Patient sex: M
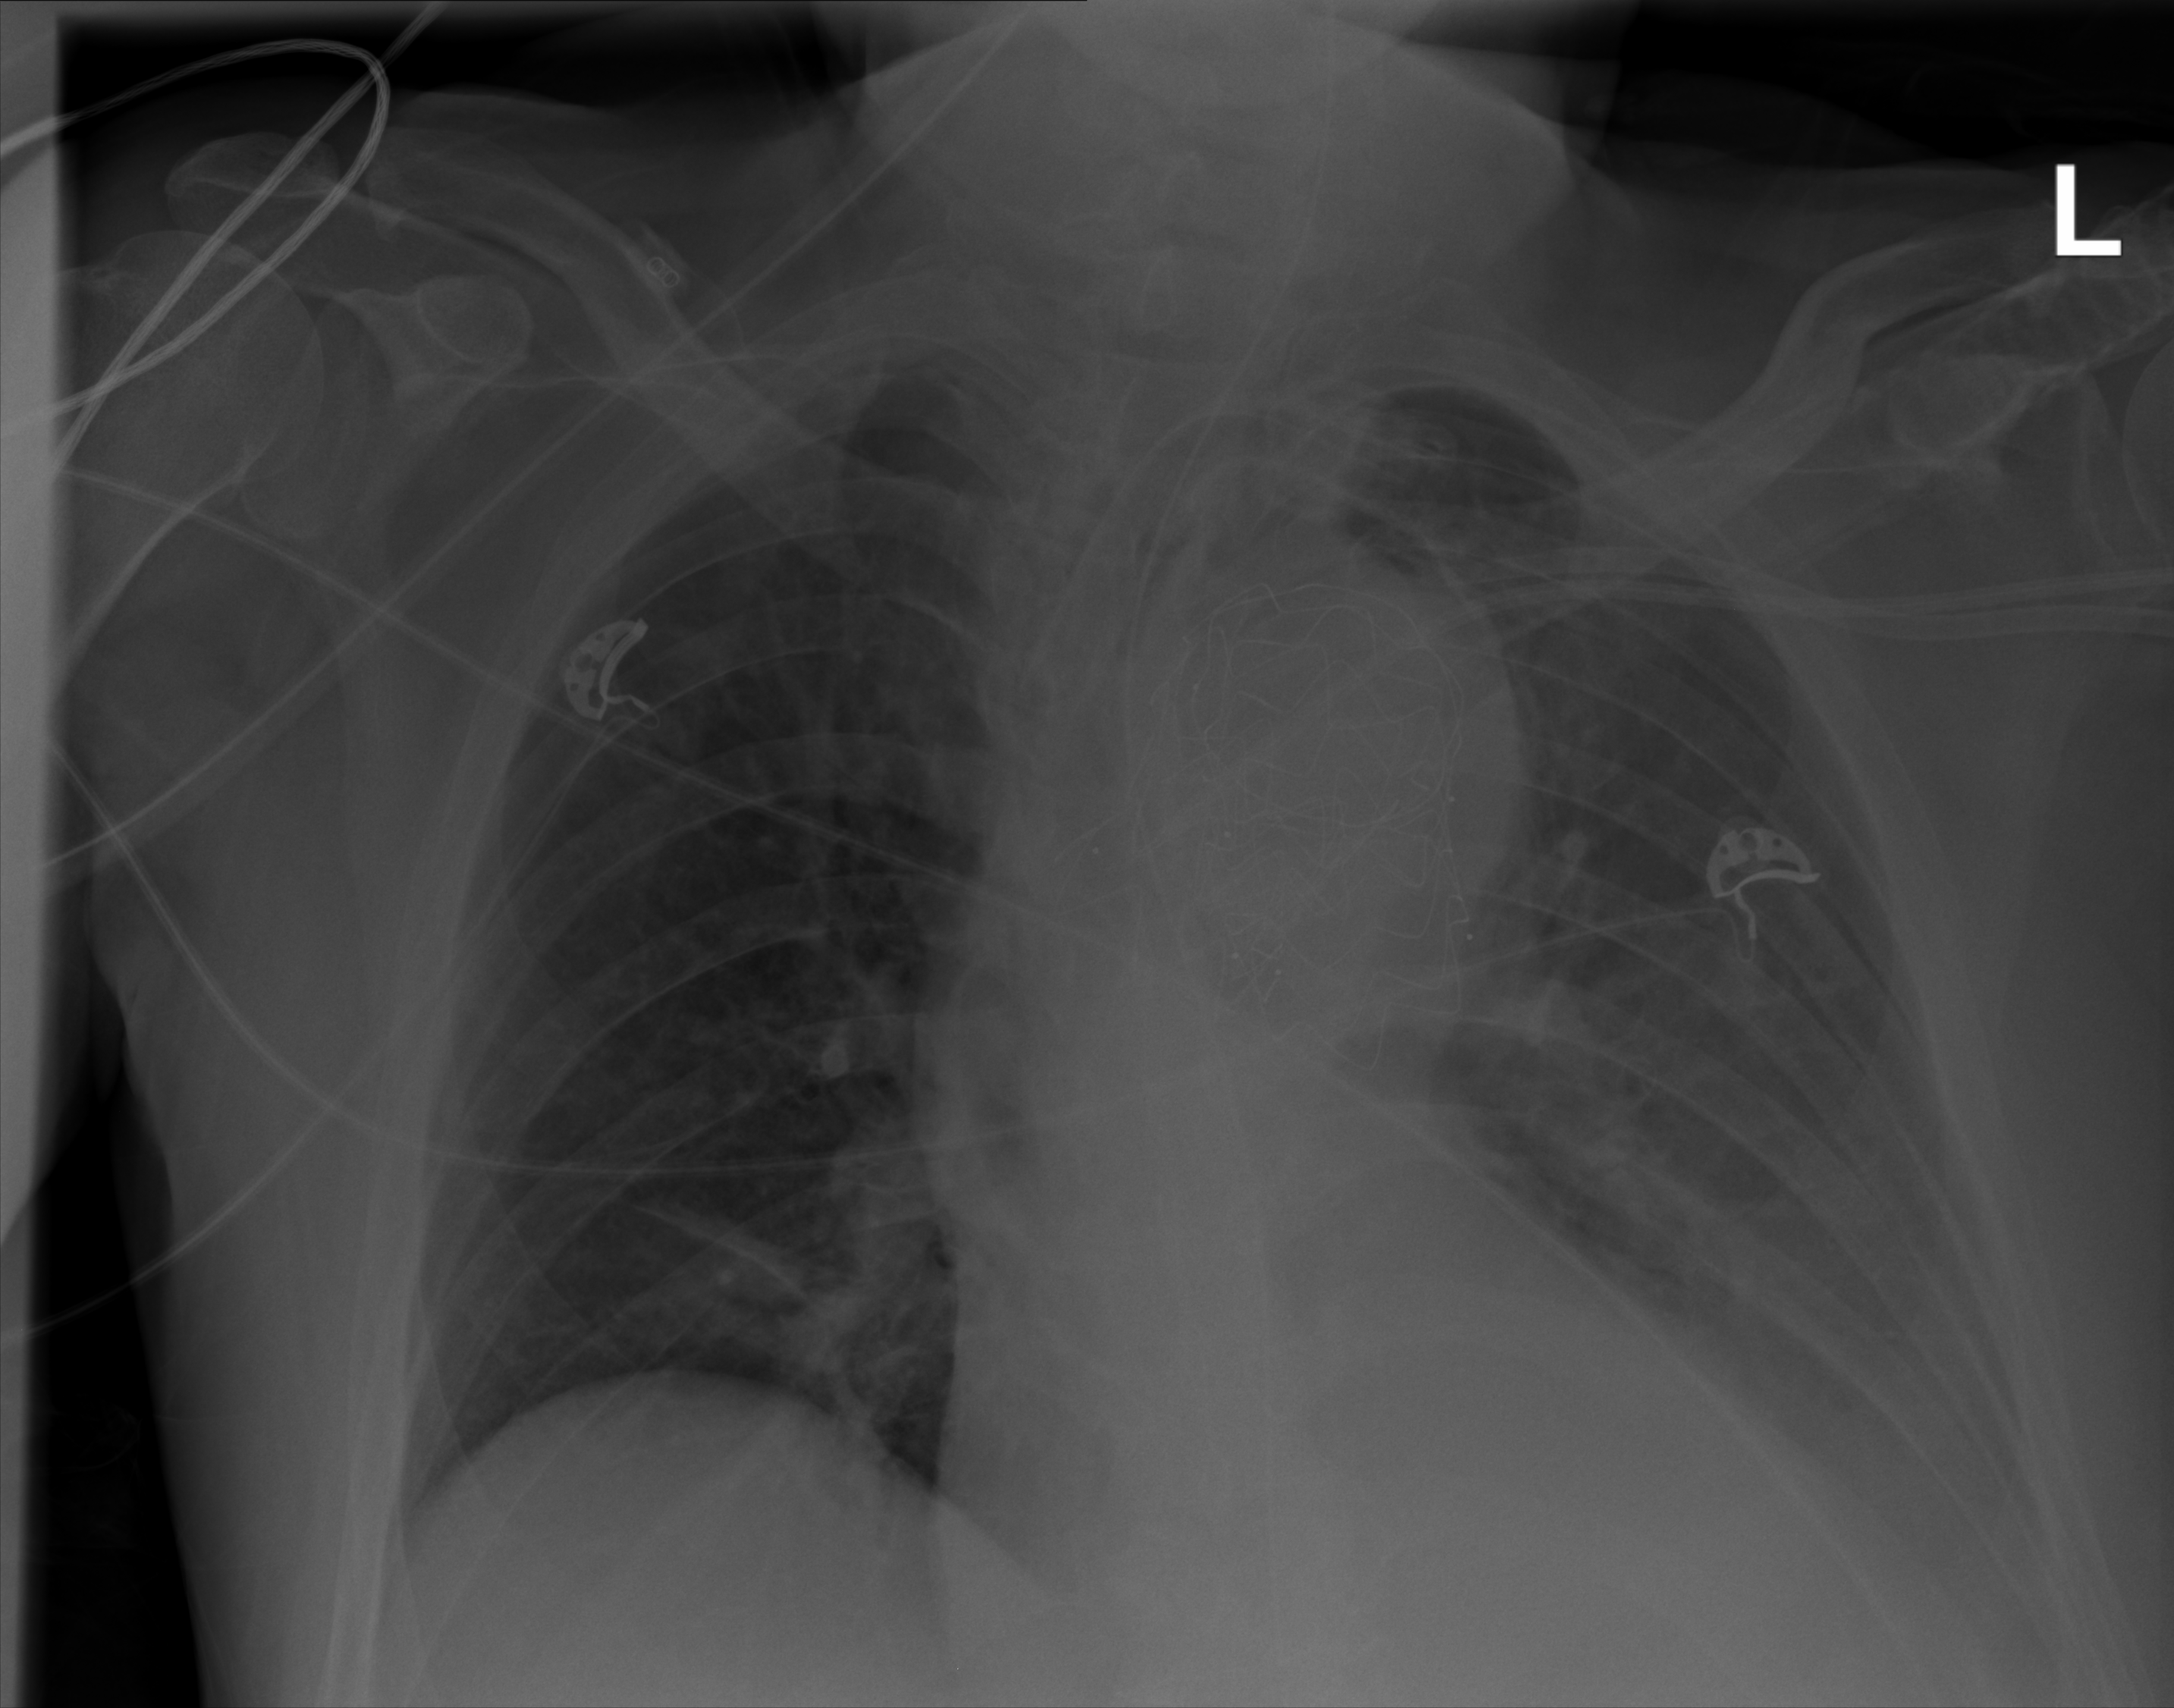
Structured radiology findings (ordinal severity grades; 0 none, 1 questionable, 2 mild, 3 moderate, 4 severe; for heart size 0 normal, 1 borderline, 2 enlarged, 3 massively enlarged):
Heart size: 2
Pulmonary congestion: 0
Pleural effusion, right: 0
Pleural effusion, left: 2
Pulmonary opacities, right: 0
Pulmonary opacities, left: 0
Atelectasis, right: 2
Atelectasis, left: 2